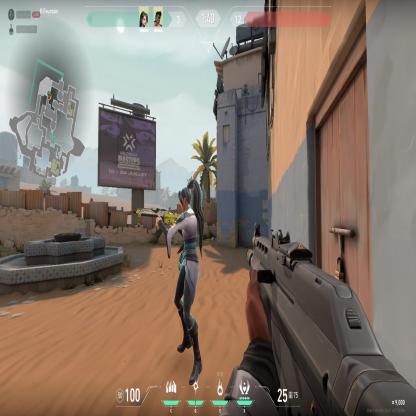
Label: teammate